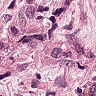
Metastatic tissue present: yes